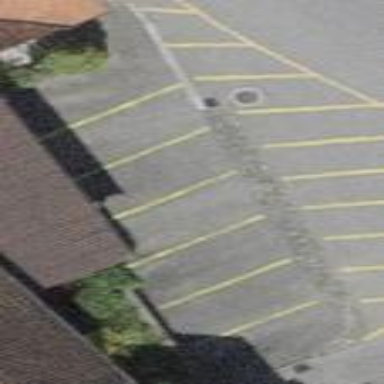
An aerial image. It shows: Parking available on the street side.